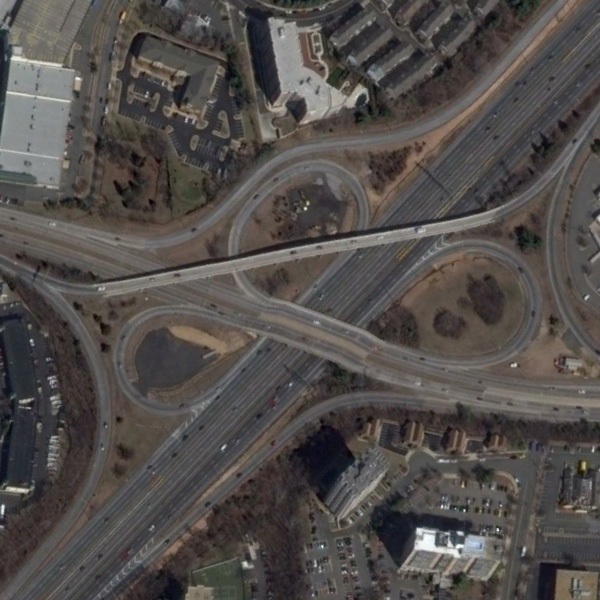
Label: Viaduct